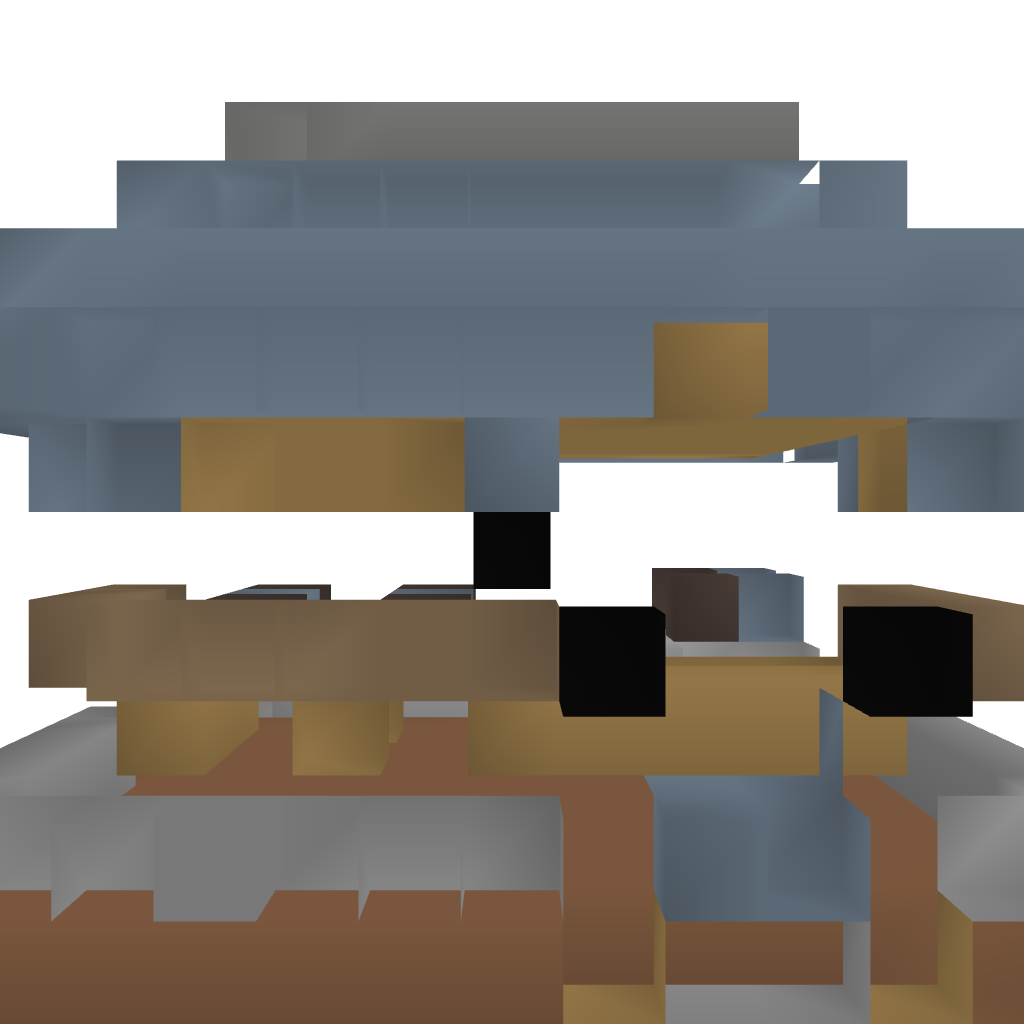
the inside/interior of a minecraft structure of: Starter House